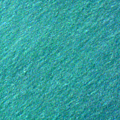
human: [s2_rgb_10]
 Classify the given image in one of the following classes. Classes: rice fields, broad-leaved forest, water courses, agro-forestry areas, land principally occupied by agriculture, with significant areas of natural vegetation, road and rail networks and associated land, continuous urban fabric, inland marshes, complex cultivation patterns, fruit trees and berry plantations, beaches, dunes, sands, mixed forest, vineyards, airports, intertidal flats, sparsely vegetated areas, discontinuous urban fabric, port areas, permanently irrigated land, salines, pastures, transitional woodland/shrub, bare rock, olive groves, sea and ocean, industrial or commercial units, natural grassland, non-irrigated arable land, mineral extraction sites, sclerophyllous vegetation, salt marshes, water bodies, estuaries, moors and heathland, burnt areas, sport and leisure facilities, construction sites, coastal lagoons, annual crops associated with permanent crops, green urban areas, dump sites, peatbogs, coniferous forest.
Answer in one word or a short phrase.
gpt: sea and ocean